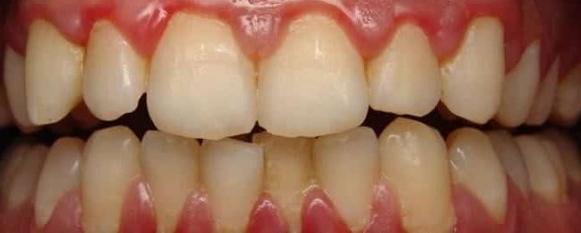
Condition: Gingivitis